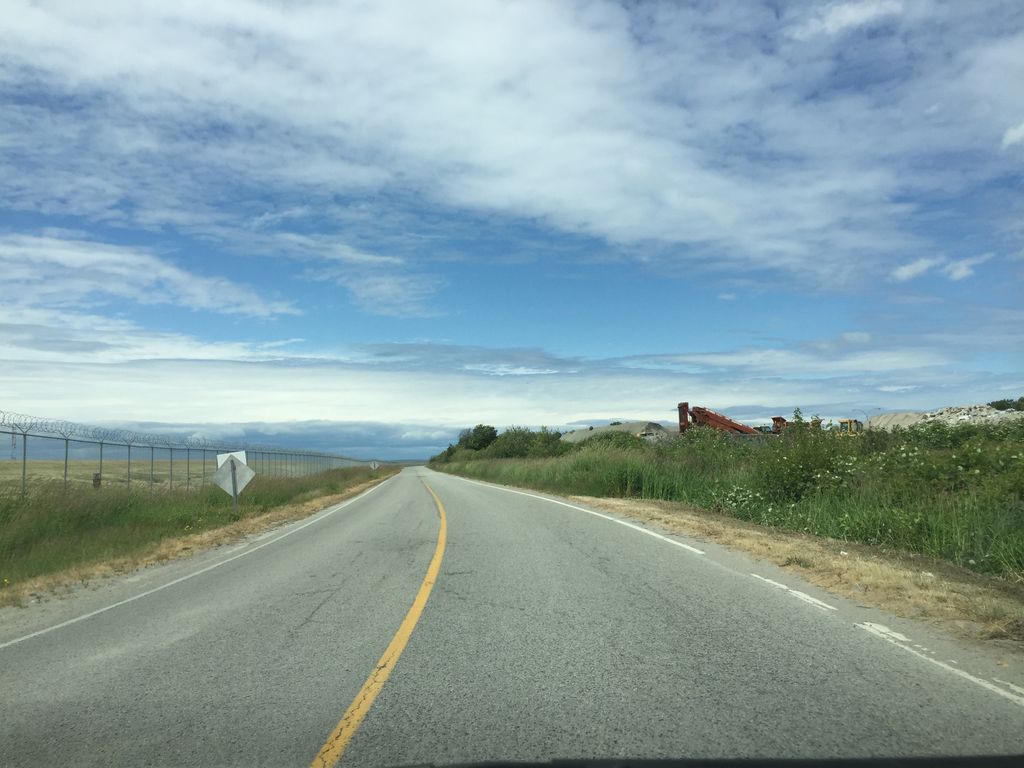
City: vancouver